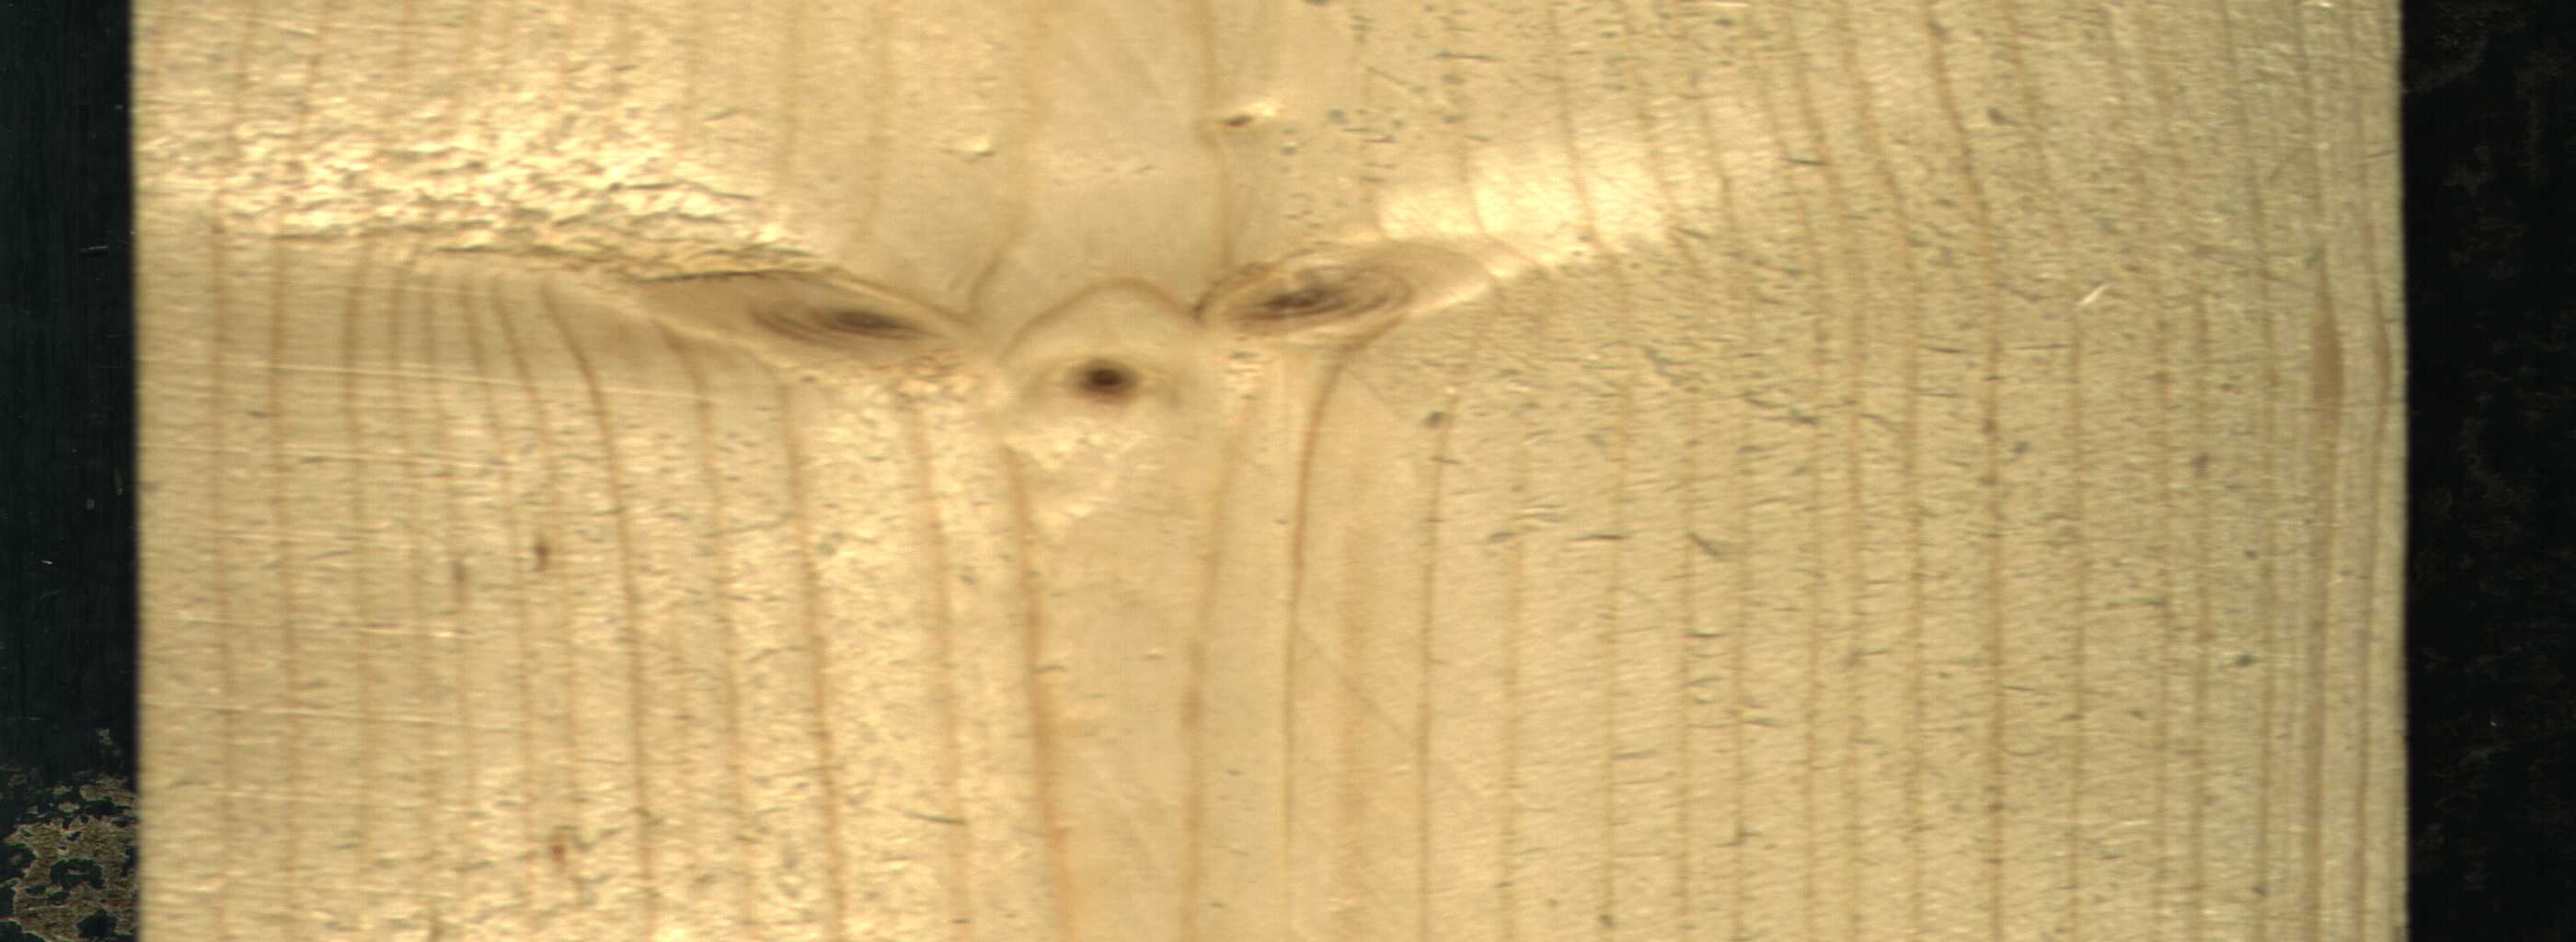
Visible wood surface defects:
Live_Knot
Live_Knot
Live_Knot